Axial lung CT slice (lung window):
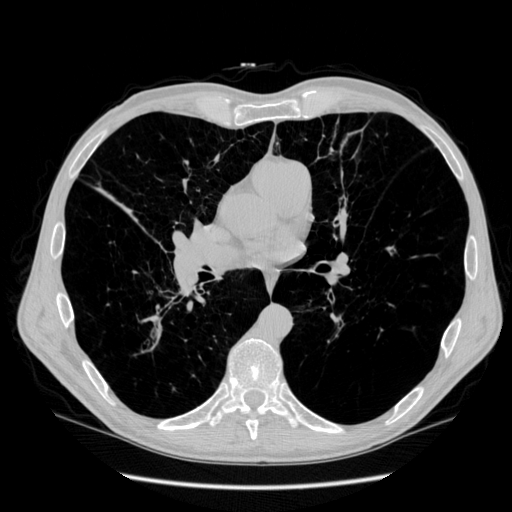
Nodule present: no